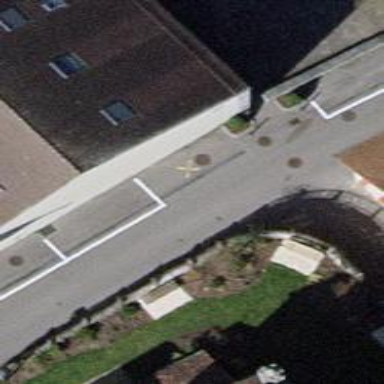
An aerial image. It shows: Bollard.